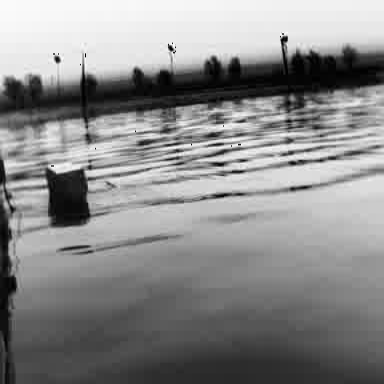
There is a fishing_boat in the infrared image.